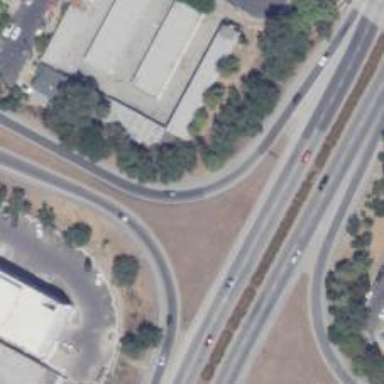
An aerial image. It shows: Primary link highway at cloverleaf junction.